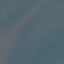
Label: SeaLake